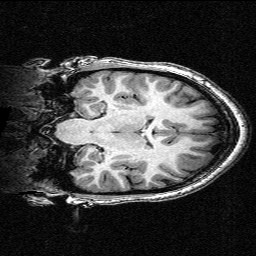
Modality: T1w
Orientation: coronal
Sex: female
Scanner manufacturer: siemens
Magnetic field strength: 3 T
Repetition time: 2.3 s
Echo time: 0.00336 s